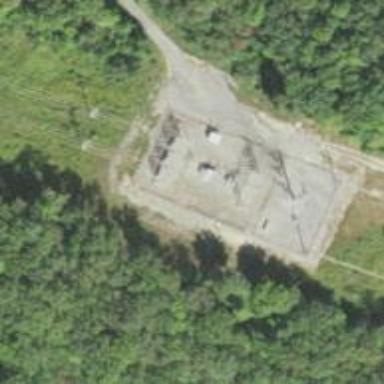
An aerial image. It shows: Substation surrounded by fence.